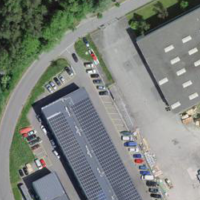
EUNIS habitat code: 54
Species observed at this site:
Tanacetum vulgare